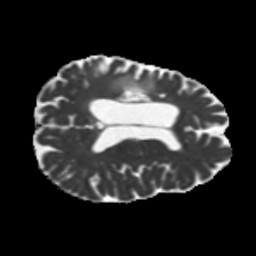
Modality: MD
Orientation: axial
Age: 58
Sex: male
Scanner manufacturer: siemens
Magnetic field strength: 3 T
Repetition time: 5.25 s
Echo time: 0.08 s